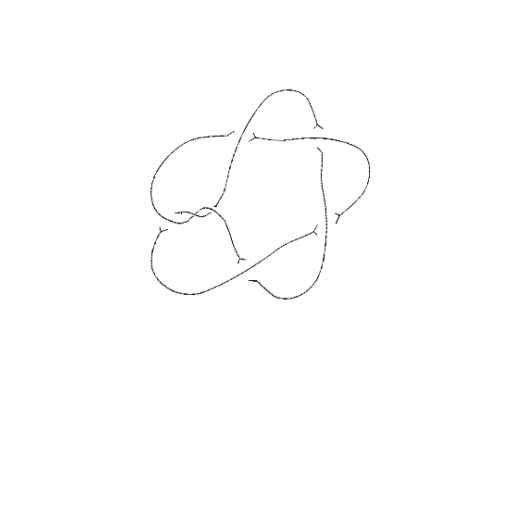
Crossing number: 7